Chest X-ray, PA view. Patient: 69 years old, sex M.
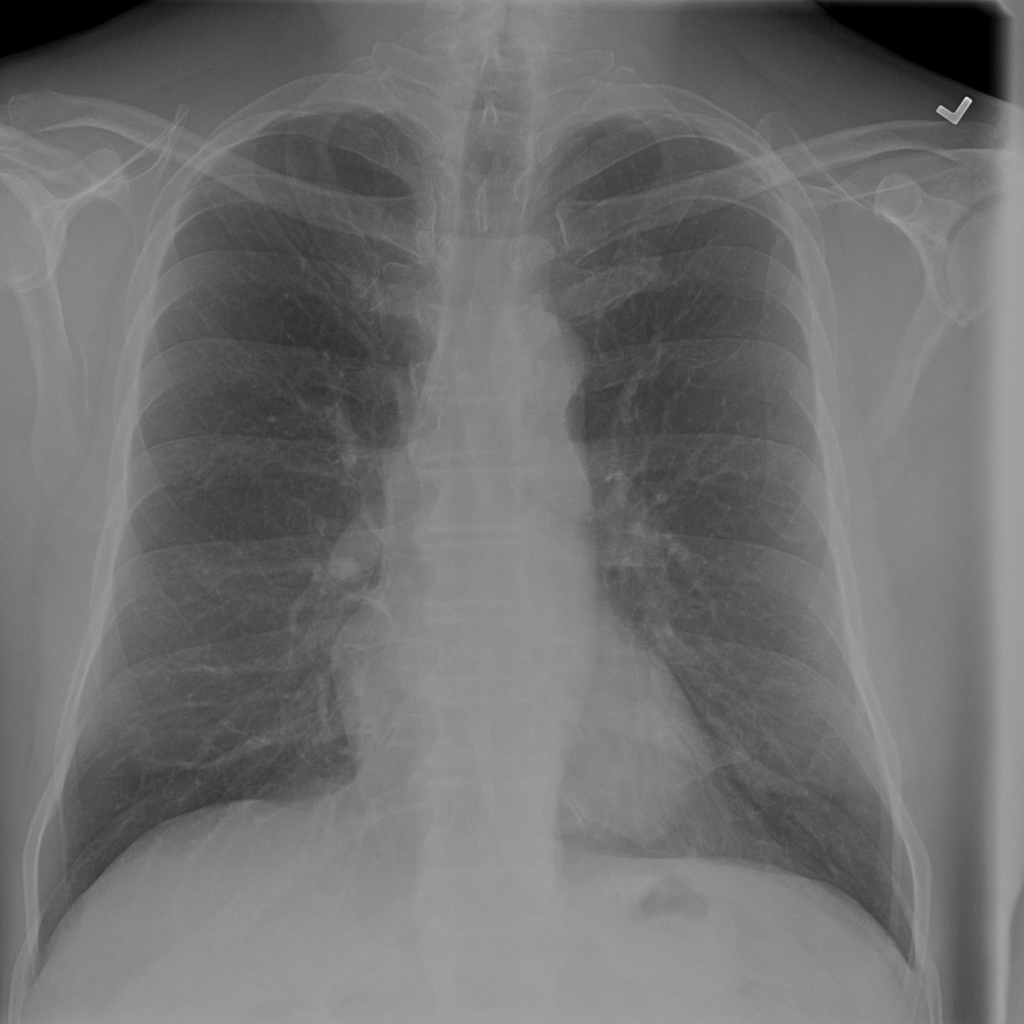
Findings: No Finding